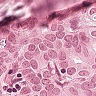
Metastatic tissue present: yes